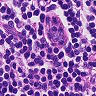
Metastatic tissue present: no